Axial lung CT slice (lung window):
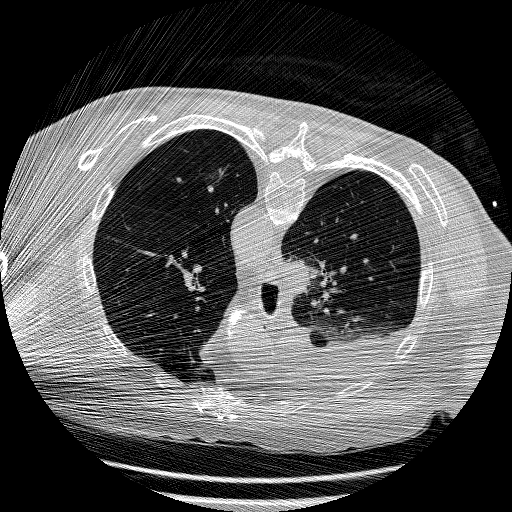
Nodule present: no